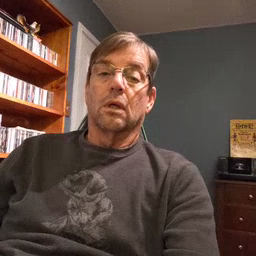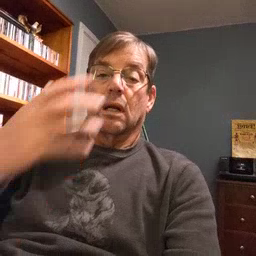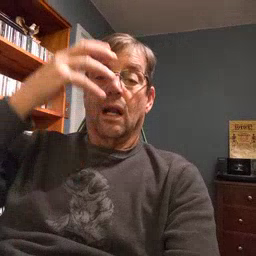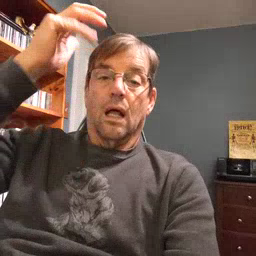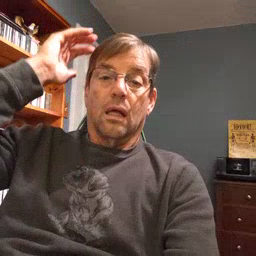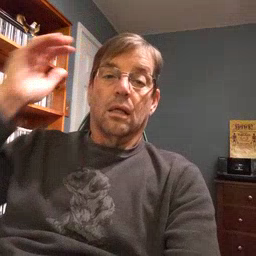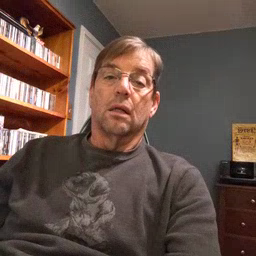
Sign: lion